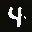
Label: 4